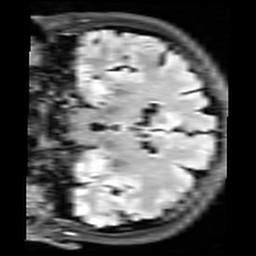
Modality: FLAIR
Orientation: coronal
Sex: female
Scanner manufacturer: siemens
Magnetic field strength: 3 T
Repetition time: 10 s
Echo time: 0.09 s